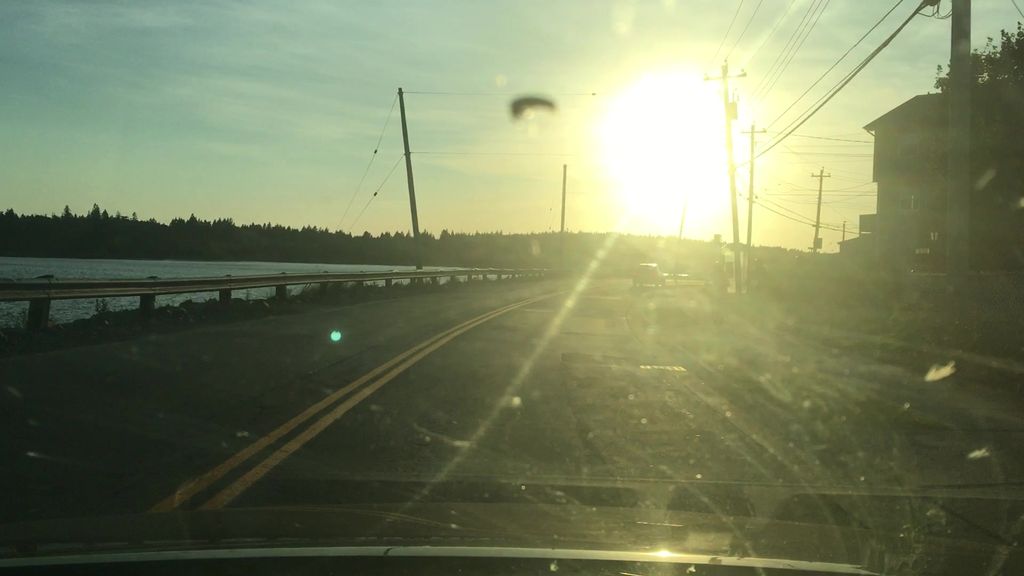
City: halifax